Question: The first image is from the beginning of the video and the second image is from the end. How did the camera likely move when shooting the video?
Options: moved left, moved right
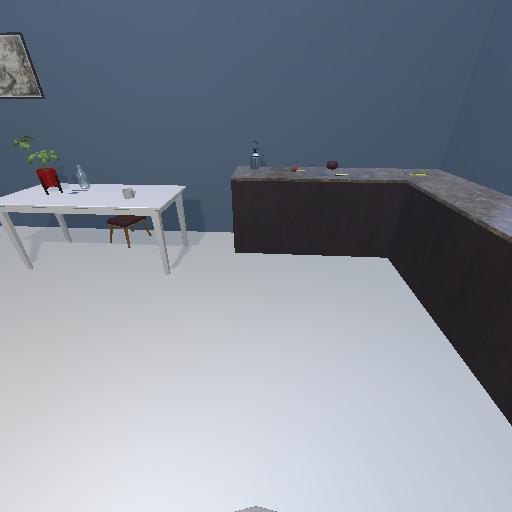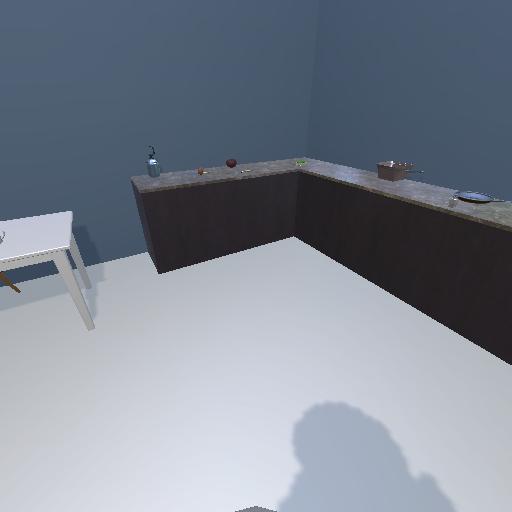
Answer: moved left